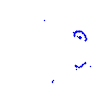
Particle: proton